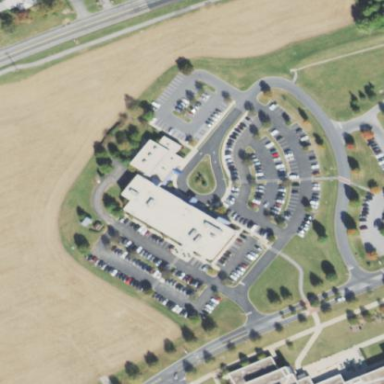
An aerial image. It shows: Hospital building.